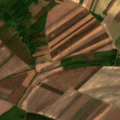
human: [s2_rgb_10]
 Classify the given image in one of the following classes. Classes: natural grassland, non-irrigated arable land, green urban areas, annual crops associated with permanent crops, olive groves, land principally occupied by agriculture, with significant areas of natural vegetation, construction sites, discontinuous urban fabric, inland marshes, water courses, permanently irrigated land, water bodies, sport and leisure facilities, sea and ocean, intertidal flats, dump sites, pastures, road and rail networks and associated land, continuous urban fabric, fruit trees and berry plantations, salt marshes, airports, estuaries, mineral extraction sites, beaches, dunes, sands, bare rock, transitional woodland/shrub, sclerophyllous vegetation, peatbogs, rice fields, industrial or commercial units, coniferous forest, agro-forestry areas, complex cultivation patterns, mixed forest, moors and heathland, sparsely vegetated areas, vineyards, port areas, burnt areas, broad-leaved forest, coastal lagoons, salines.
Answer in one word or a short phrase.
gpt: non-irrigated arable land, transitional woodland/shrub